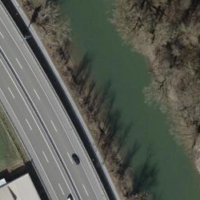
EUNIS habitat code: 57
Species observed at this site:
Lysimachia vulgaris